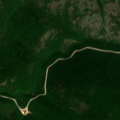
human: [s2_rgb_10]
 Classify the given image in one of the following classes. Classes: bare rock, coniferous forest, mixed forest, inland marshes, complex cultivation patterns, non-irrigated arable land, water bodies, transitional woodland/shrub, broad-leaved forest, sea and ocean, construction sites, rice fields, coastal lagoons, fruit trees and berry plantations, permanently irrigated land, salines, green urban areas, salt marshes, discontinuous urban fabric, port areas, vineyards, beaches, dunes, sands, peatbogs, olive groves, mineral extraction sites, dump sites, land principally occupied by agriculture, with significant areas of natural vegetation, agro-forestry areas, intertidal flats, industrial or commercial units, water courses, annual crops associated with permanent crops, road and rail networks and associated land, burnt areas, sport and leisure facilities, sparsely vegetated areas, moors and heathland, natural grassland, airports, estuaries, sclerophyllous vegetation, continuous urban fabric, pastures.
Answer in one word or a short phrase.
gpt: complex cultivation patterns, broad-leaved forest, natural grassland, transitional woodland/shrub